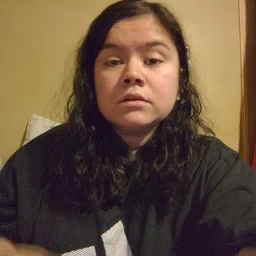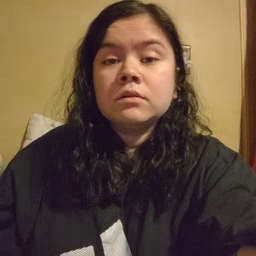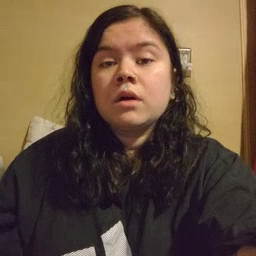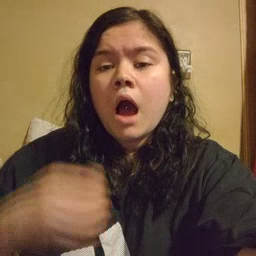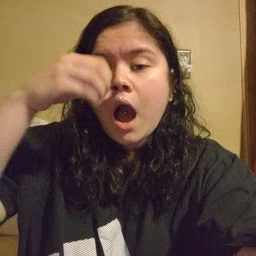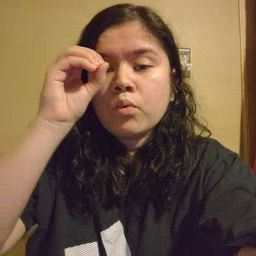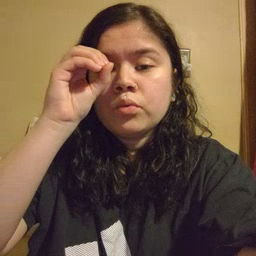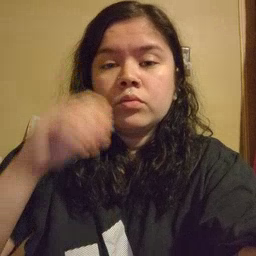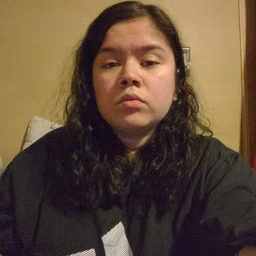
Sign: owl